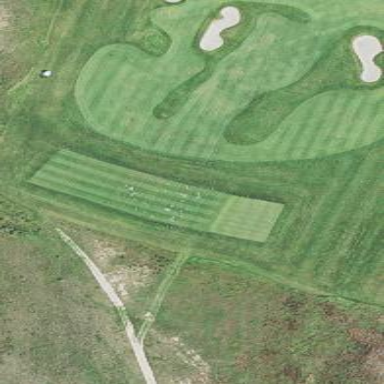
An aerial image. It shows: Golf tee on grassy land.